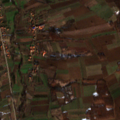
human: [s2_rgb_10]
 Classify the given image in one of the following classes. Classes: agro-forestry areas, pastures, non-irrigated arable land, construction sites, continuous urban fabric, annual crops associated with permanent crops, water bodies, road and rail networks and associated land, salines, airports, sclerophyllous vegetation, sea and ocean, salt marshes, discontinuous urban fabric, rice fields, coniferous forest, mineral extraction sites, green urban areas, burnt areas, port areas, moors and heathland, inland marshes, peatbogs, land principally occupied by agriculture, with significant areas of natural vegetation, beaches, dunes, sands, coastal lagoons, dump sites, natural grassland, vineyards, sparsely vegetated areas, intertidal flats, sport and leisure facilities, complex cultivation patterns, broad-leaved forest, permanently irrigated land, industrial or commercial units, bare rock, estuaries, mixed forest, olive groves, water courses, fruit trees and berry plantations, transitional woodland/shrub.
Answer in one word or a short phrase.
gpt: discontinuous urban fabric, non-irrigated arable land, complex cultivation patterns, land principally occupied by agriculture, with significant areas of natural vegetation, broad-leaved forest